Question: Work on Asp.net webpage vs2012 C#.Need suggestion how to remove Save changes button from the batch editing manager.Actually I want a is placed outside the grid. I know how to put save button out side the <URL>.help me to remove save changes button from the grid edit manager.
I need to change caption of Cancel changes button to of a edit manager.
On button,is it possible to call a javascript function. I need to show some message not need to do cancel.

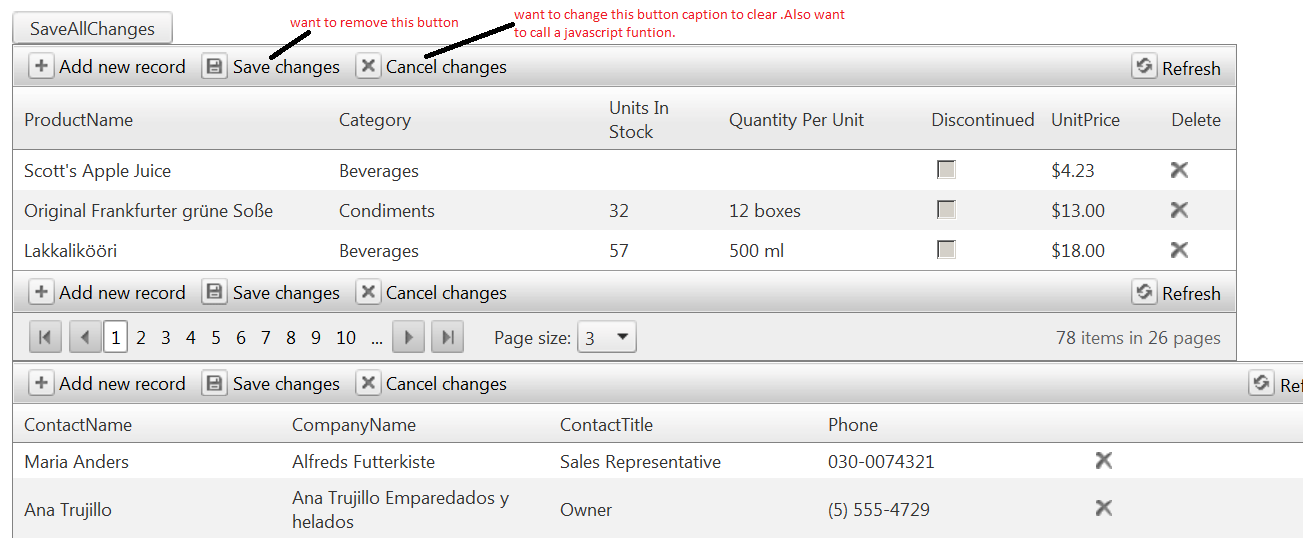
Answer: To remove save button, and to change the cancel button text:
'''
<CommandItemSettings ShowSaveChangesButton="false" CancelChangesText="Clear"/>
'''
I didnt understand what the other thing you want to do, sorry.